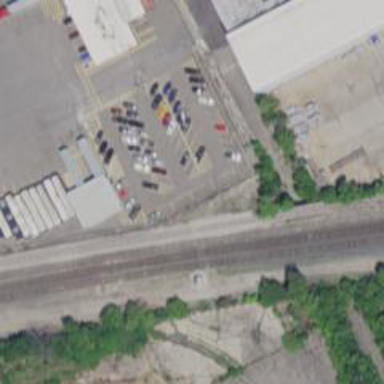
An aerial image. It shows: Abandoned railway.